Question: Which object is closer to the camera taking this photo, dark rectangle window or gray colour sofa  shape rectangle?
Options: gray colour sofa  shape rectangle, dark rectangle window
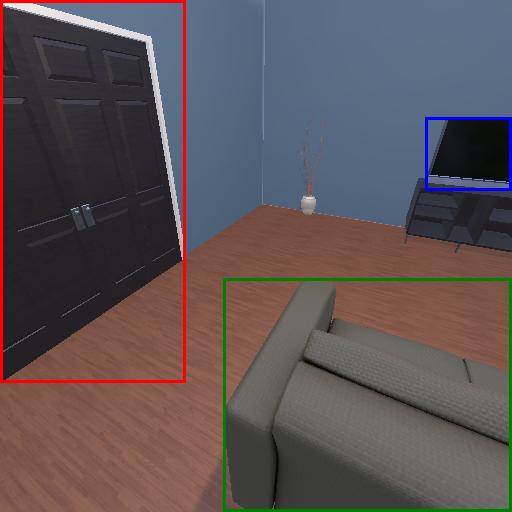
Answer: gray colour sofa  shape rectangle